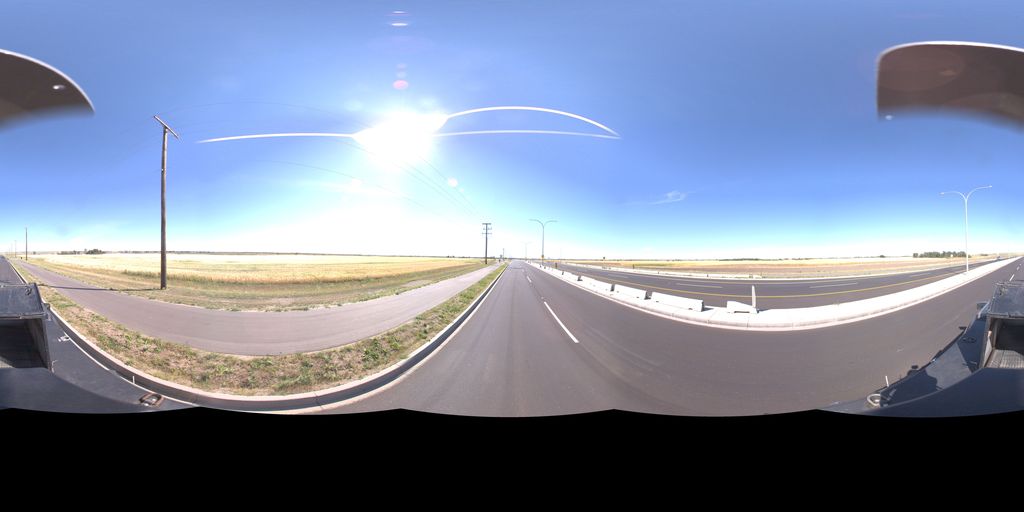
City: saskatoon